Interaction volume radius: 10 \u00c5
Interaction volume height: 25 \u00c5
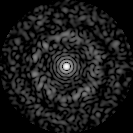
Disorder parameter: 0.8556